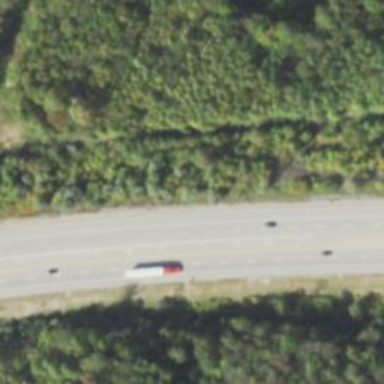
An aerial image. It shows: Expressway with asphalt surface classified as trunk highway.